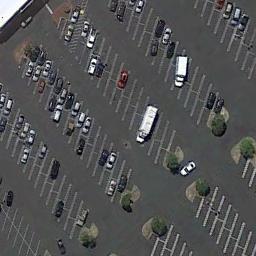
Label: parking_lot